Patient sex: M
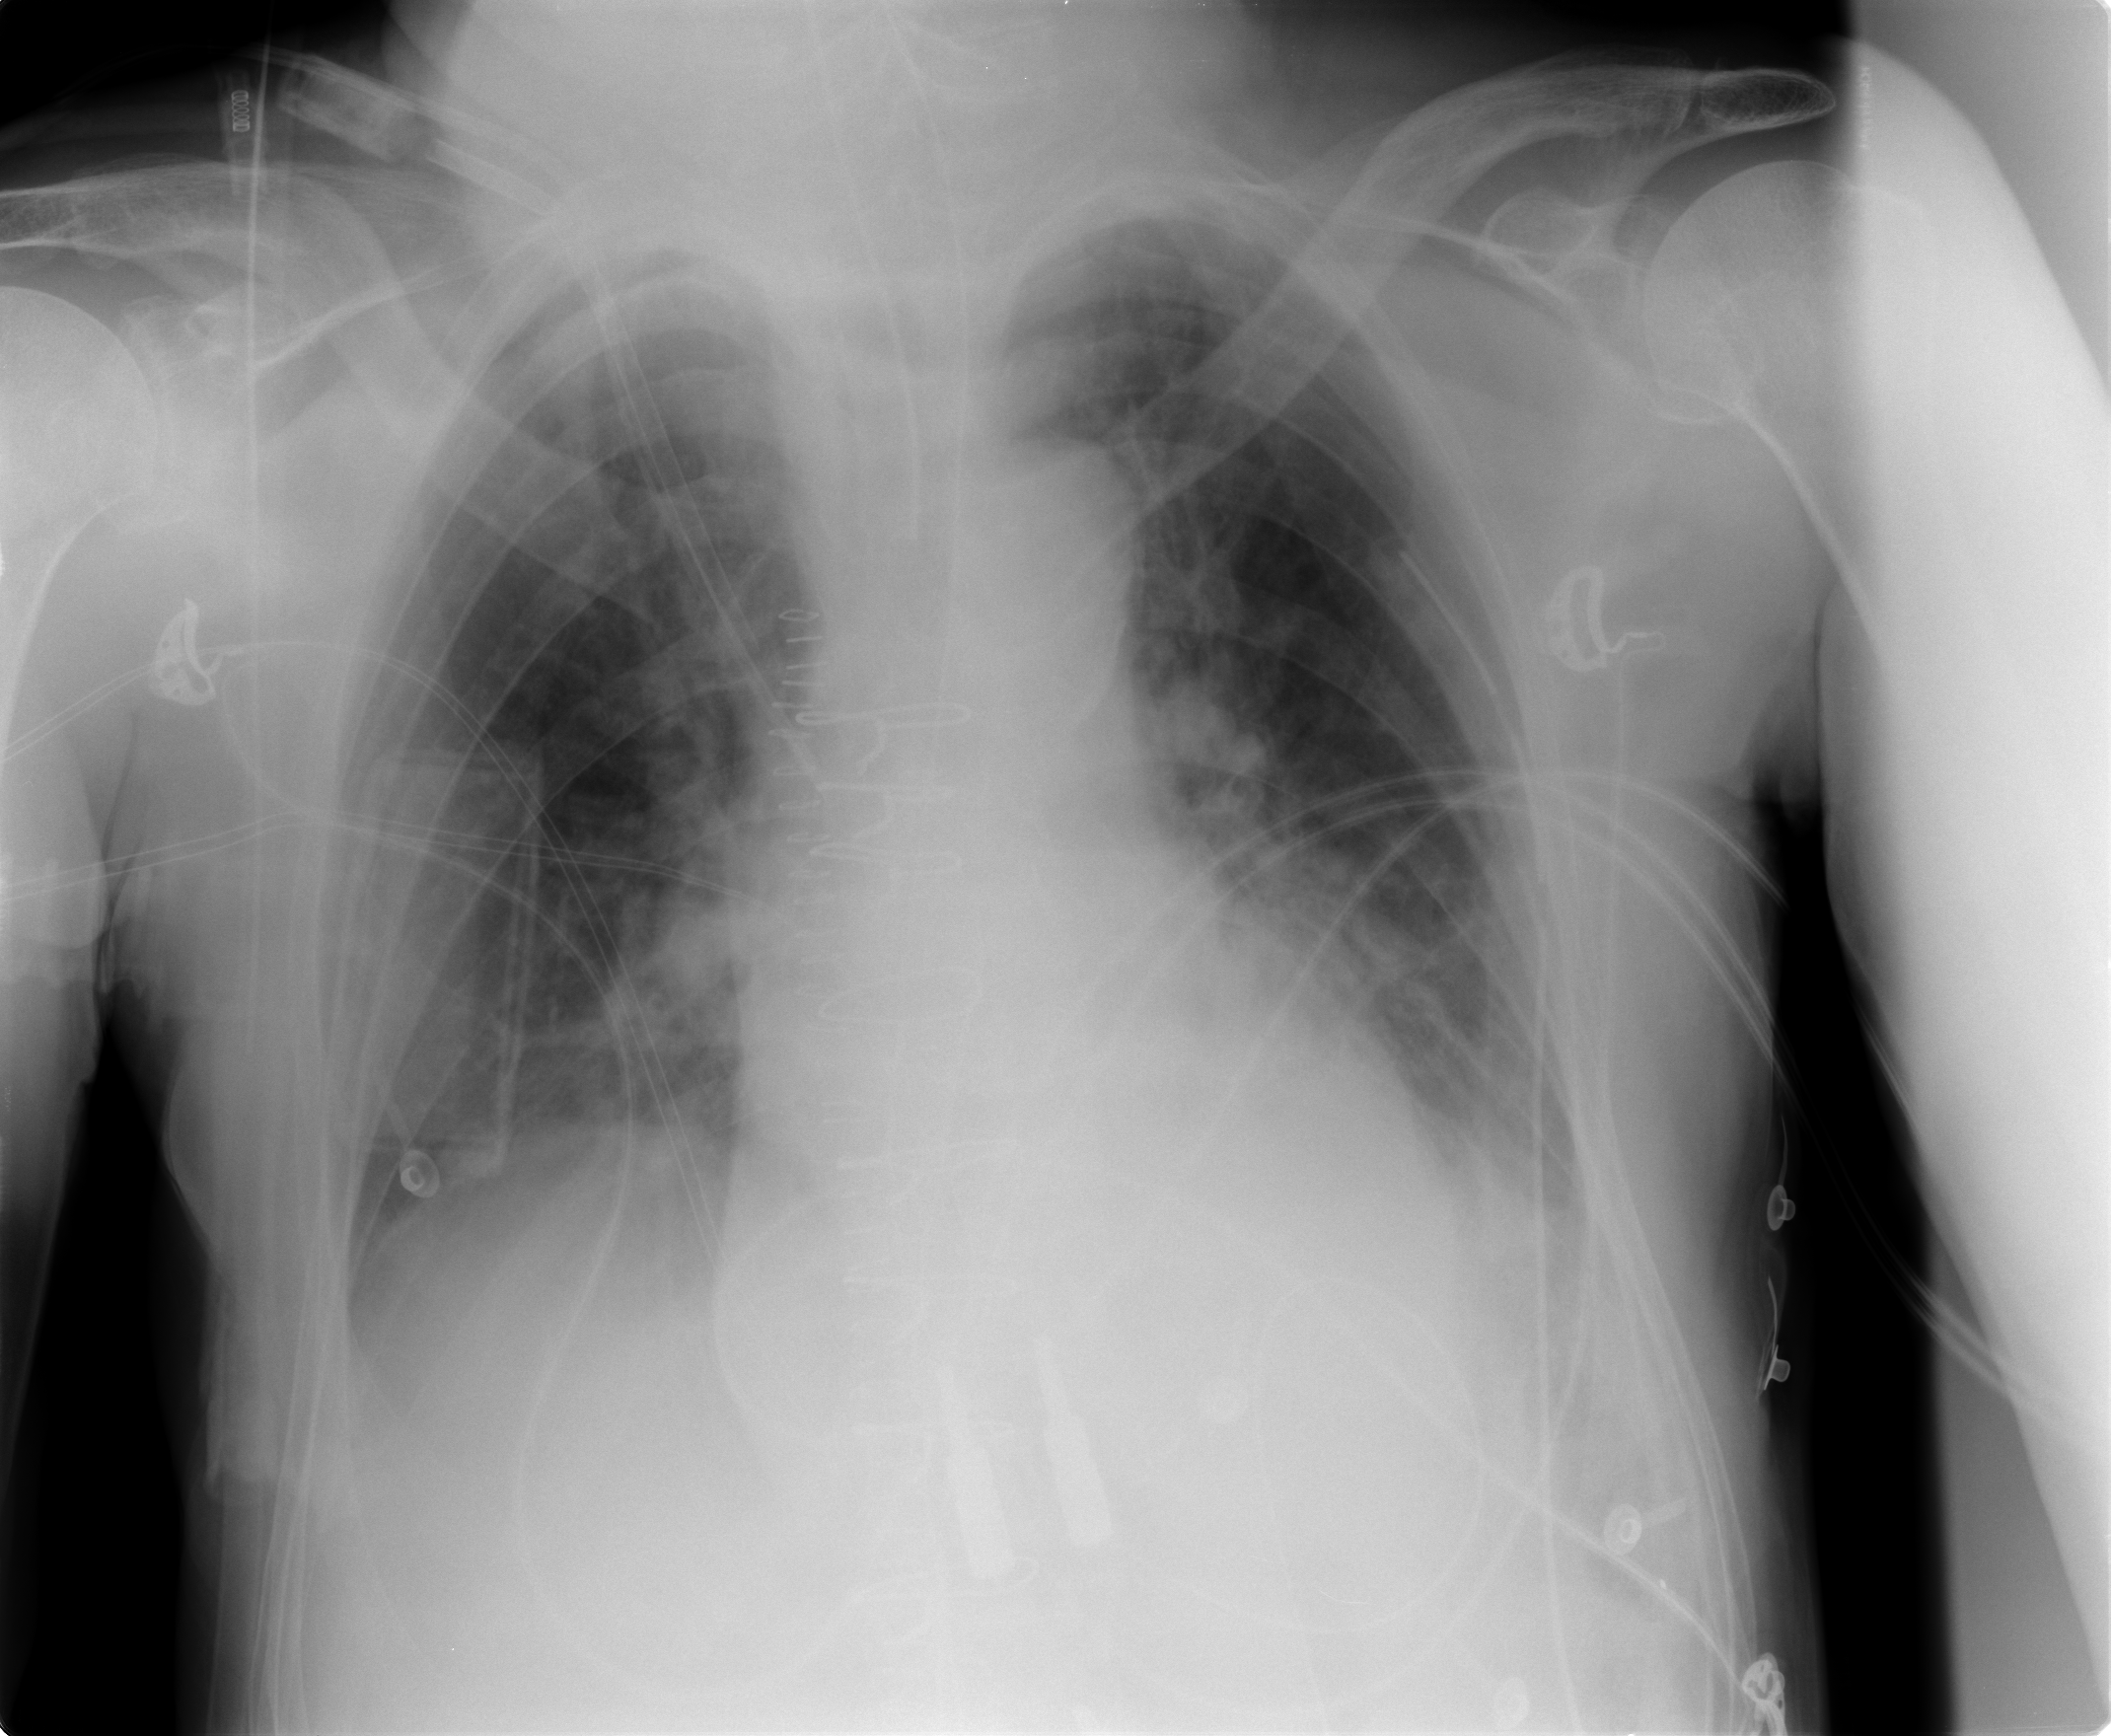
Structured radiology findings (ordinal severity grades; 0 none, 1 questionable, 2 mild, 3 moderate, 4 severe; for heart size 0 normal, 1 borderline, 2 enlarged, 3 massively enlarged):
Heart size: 1
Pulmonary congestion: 0
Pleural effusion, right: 1
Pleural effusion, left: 1
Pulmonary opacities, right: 0
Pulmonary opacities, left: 0
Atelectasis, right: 2
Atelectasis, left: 2